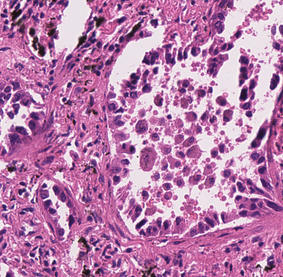
Tumor epithelial tissue: yes
Tumor-associated stroma tissue: yes
Normal tissue: no